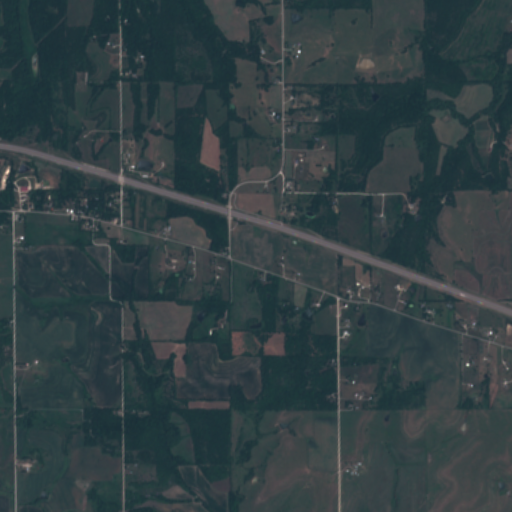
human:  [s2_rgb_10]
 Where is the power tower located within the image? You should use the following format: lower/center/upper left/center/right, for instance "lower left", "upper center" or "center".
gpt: The power tower is located in the lower left of the image.
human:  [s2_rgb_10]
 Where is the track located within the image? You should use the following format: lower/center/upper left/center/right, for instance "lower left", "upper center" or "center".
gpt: There is no track in the image.